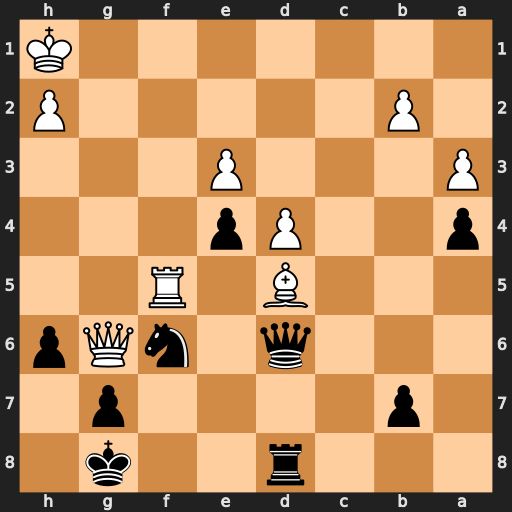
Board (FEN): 3r2k1/1p4p1/3q1nQp/3B1R2/p2Pp3/P3P3/1P5P/7K
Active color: b
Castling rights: -
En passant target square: -
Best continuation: Nxd5 Qxd6 Rxd6